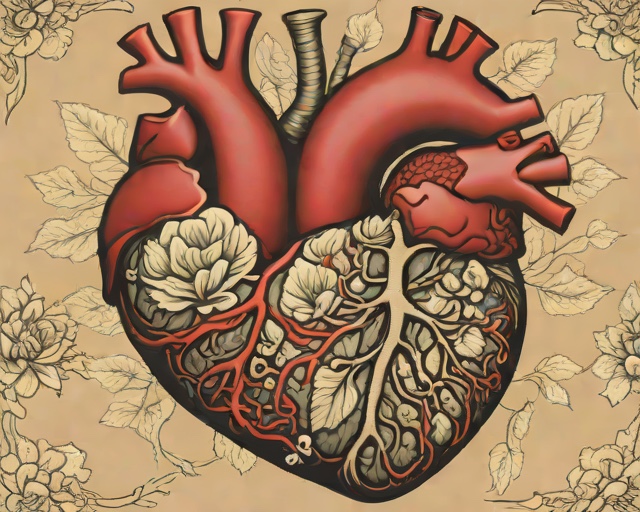
Category: Thank You